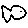
Label: fish